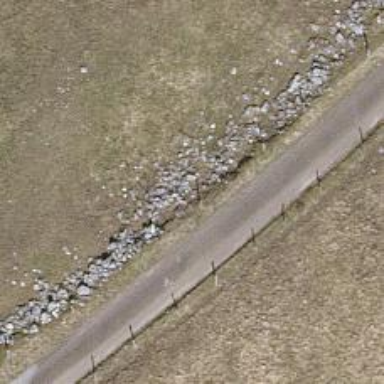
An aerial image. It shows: Wall barrier.